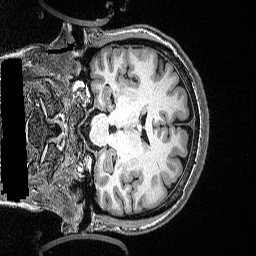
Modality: T1w
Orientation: coronal
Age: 45
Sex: female
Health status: ill
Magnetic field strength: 3 T
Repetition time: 2.53 s
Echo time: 0.00331 s